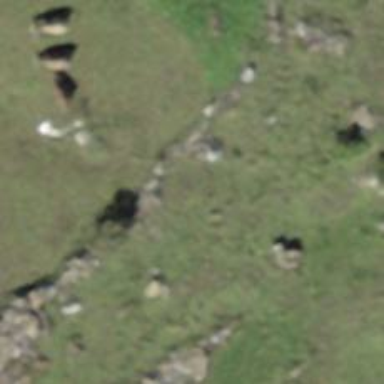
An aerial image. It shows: Wall made of dry stone.